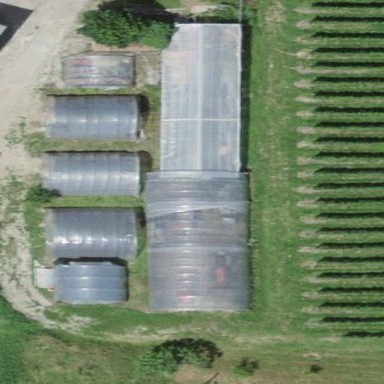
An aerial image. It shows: Greenhouse.